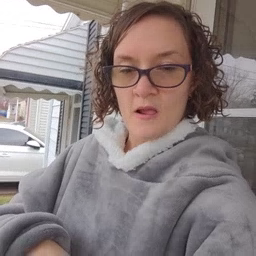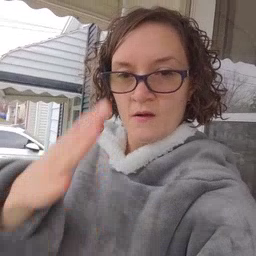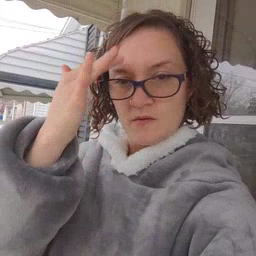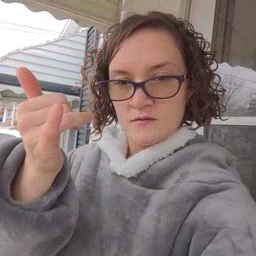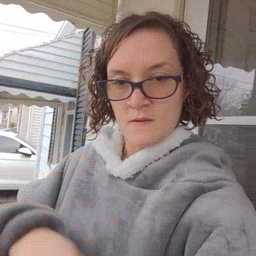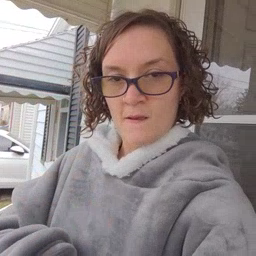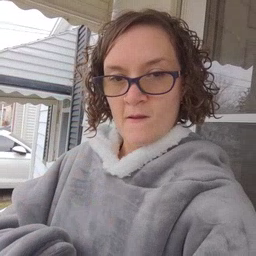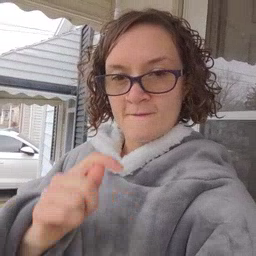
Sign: why